Question: I am getting the following error:

Program can't fetch collections attributes.
'''
MongoClient mongoClient = new MongoClient(new ServerAddress("localhost", 27017));
MongoDatabase db = mongoClient.getDatabase("local");
MongoCollection collection = db.getCollection("sadi");
BasicDBObject searchQuery = new BasicDBObject();
searchQuery.put("name","amran");
DBCursor cursor = collection.find(searchQuery);
'''
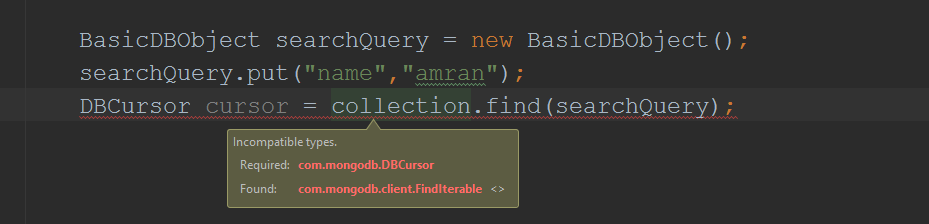
Answer: try this:
'''
import org.bson.Document;
import com.mongodb.BasicDBObject;
import com.mongodb.MongoClient;
import com.mongodb.ServerAddress;
import com.mongodb.client.MongoCollection;
import com.mongodb.client.MongoCursor;
import com.mongodb.client.MongoDatabase;
MongoClient mongoClient = new MongoClient(new ServerAddress("localhost", 27017));
MongoDatabase db = mongoClient.getDatabase("local");
MongoCollection<Document> collection = db.getCollection("sadi");
BasicDBObject searchQuery = new BasicDBObject();
searchQuery.put("name","amran");
MongoCursor<Document> cursor = collection.find(searchQuery).iterator();
try {
while (cursor.hasNext()) {
System.out.println(cursor.next().toJson());
}
} finally {
cursor.close();
}
'''
As there are many changes in 3.0 series java driver related to database, collection,etc. Please go through <URL> for more understanding.